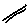
Label: line